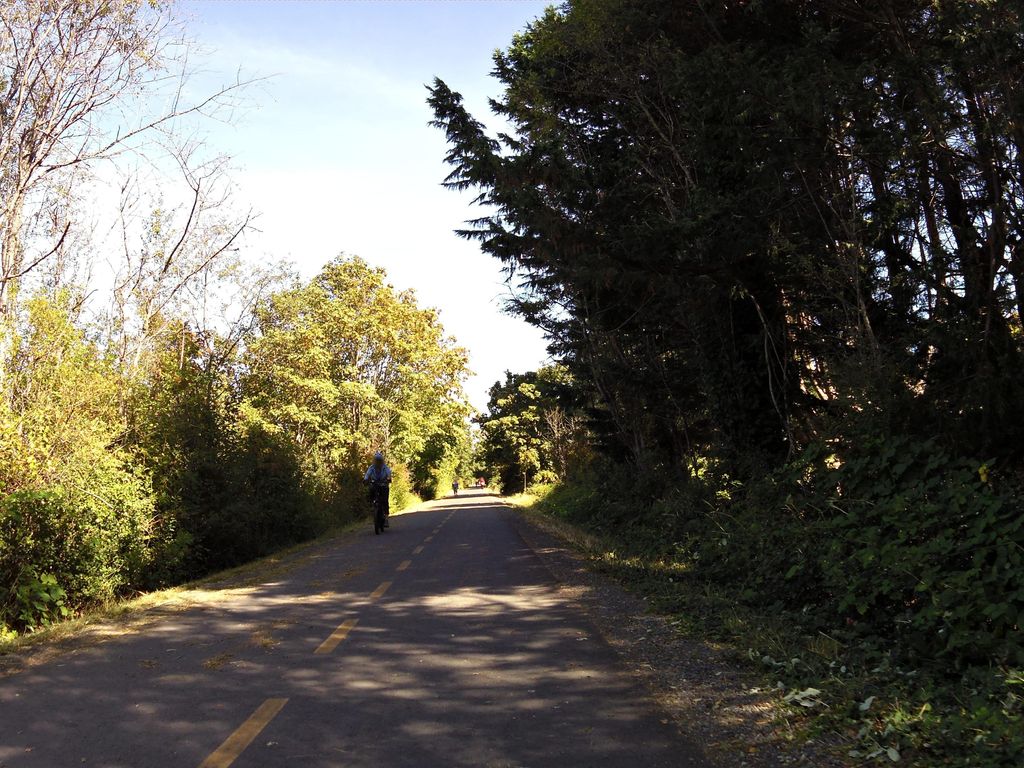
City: victoria